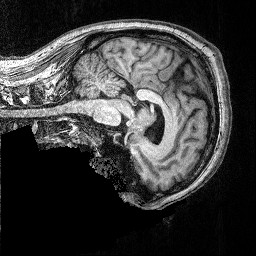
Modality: T1w
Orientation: sagittal
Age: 49
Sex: male
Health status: ill
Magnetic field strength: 3 T
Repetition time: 2.53 s
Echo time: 0.00331 s